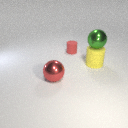
small red rubber cylinder behind large red metal sphere